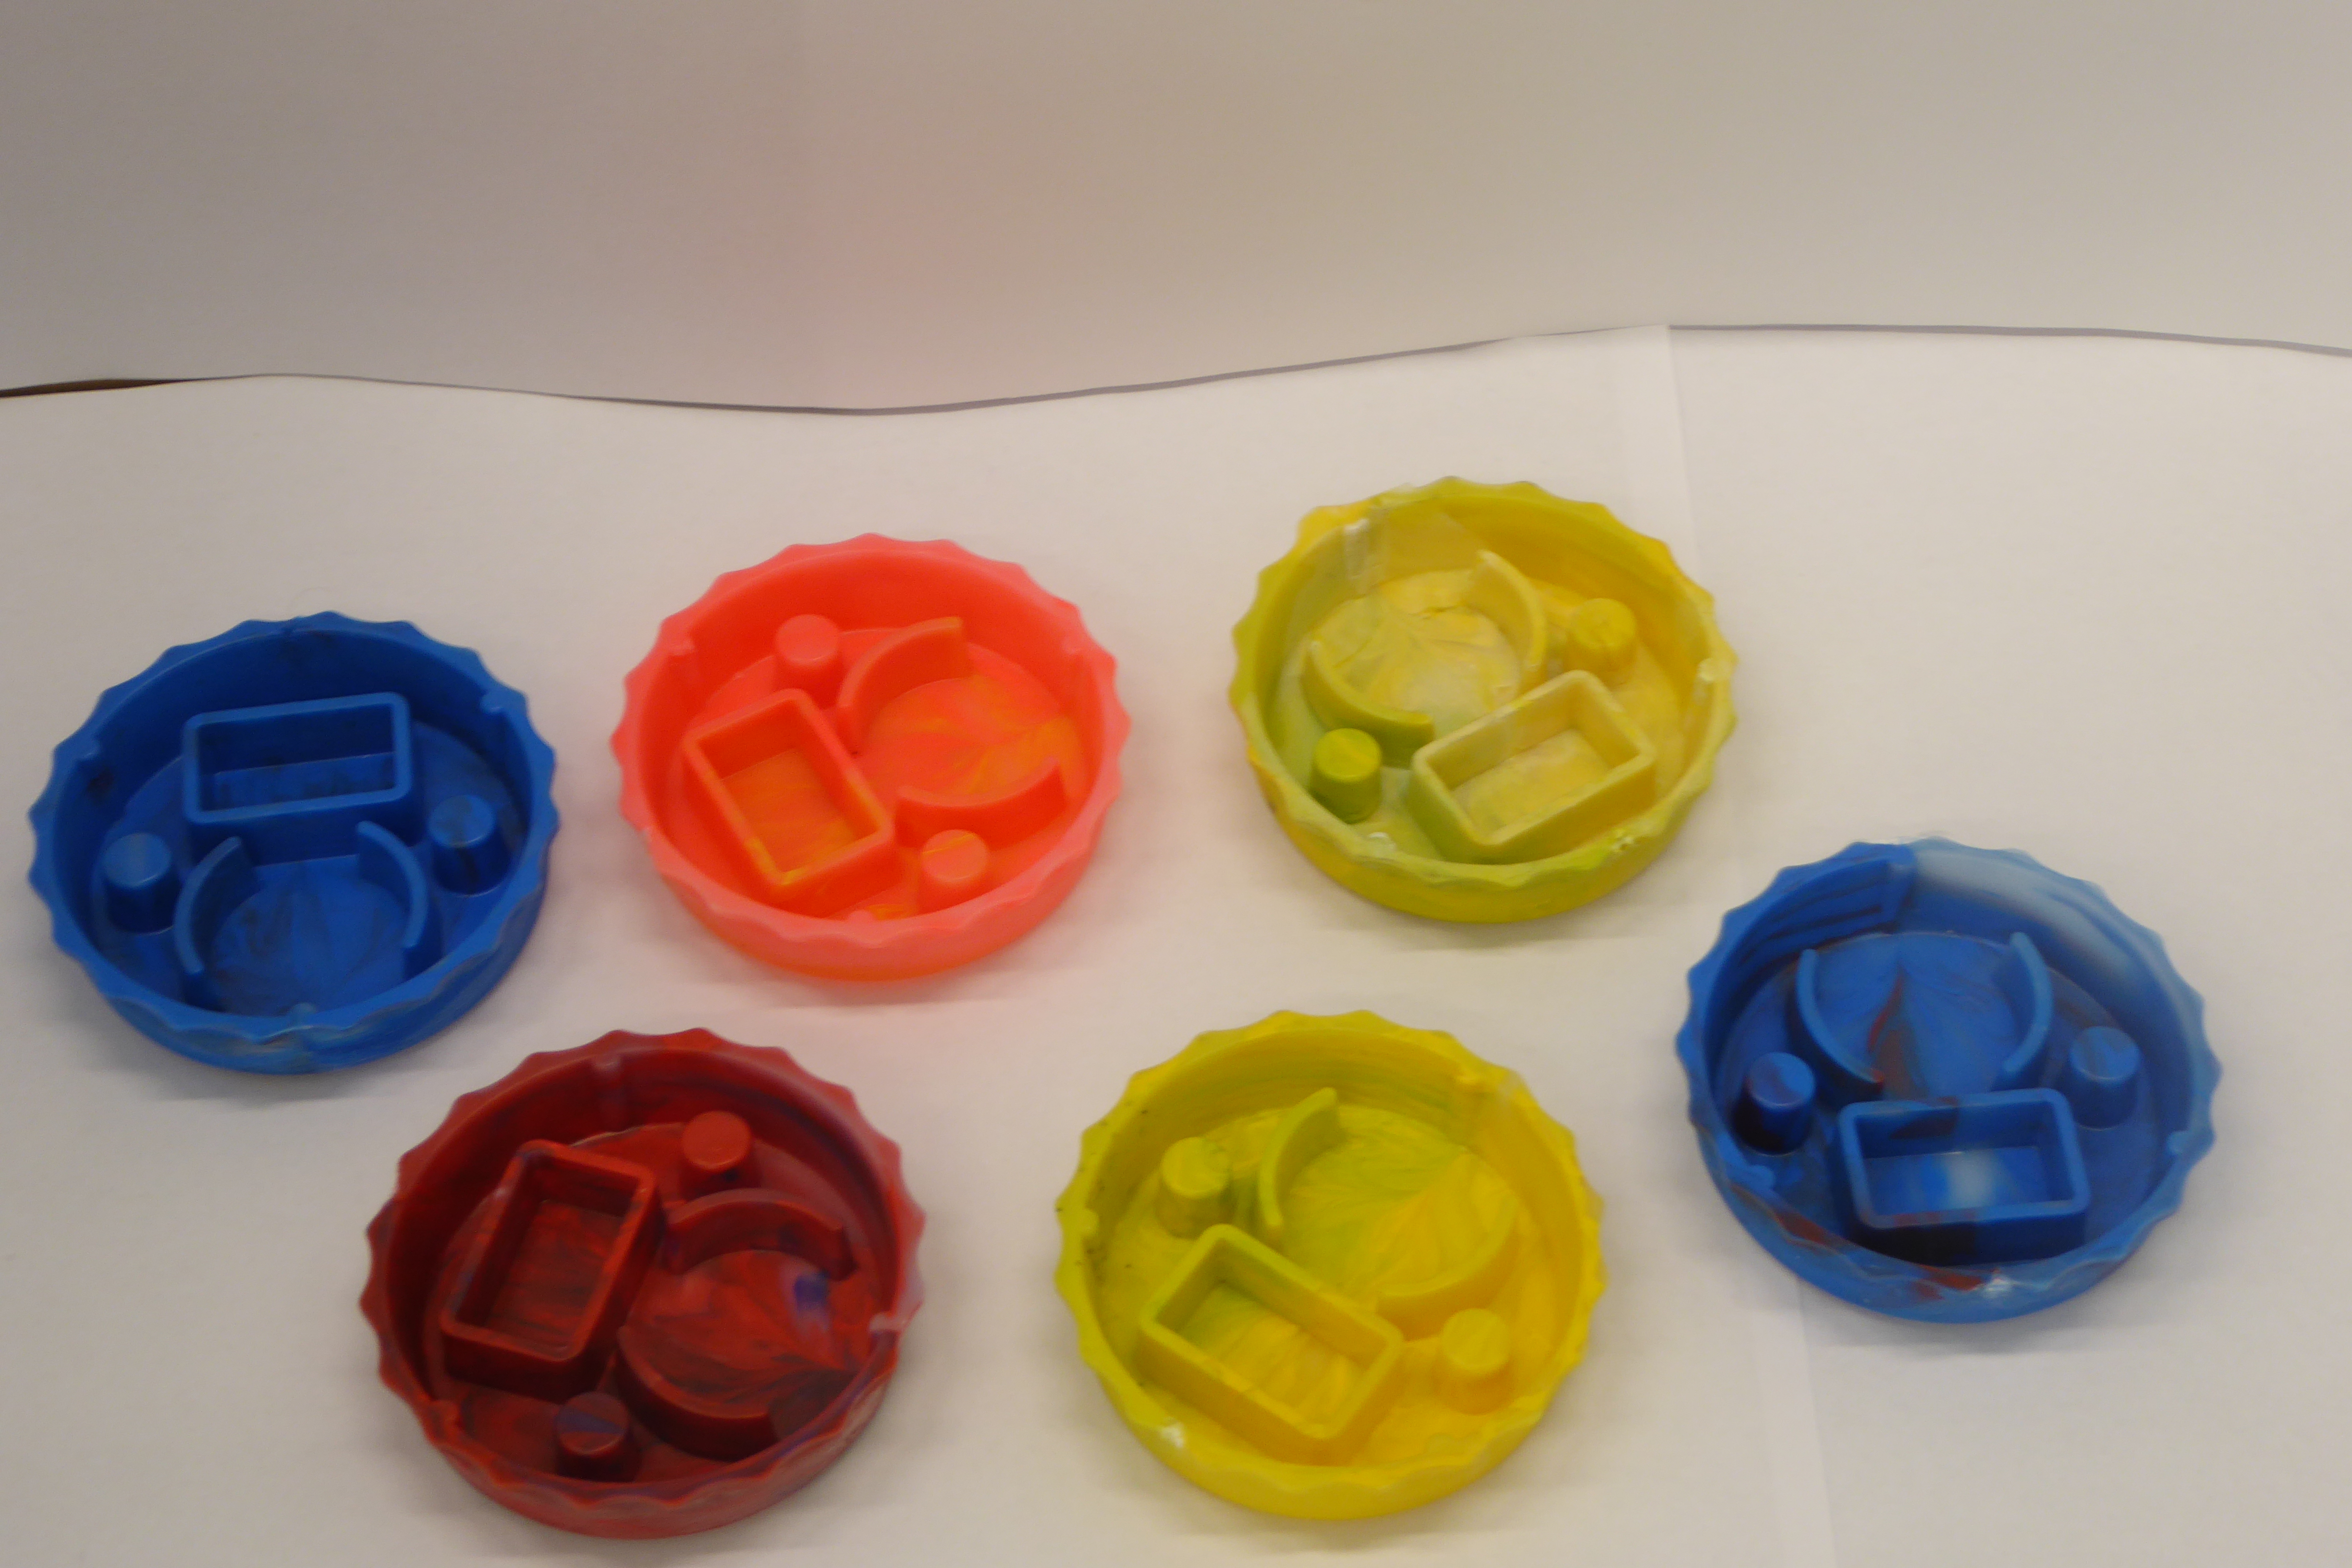
Label: Bottle Opener - Cover